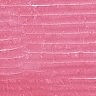
Metastatic tissue present: no